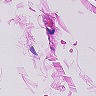
Metastatic tissue present: no